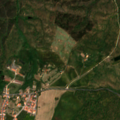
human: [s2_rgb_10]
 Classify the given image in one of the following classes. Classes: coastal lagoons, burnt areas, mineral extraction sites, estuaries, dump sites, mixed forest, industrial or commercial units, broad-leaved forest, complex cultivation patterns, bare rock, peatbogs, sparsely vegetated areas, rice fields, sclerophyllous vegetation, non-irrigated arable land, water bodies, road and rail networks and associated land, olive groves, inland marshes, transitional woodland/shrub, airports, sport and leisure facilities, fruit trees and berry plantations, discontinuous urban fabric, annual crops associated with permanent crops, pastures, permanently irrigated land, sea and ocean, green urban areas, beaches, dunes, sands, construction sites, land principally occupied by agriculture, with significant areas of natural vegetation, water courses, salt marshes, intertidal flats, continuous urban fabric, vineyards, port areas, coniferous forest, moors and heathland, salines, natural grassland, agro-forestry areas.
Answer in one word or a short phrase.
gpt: continuous urban fabric